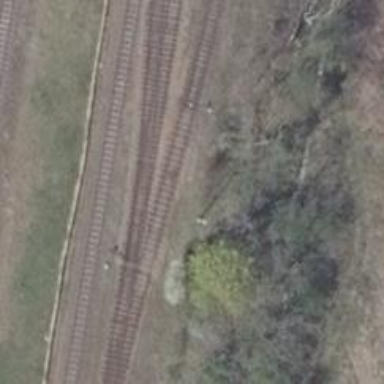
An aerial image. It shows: Railway yard.